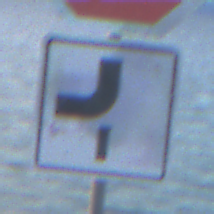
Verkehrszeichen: VerlaufVorfahrtsstrasse7
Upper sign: Stop
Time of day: SunriseSunset
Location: Outdoor (Suburban)
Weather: PartlyCloudy
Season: NotSpecified
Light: Natural